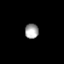
Tissue: prostate
Cell type: T cells
Senescence score: 0.2933
Nuclear area (px): 195
Mean DAPI intensity: 166.385